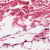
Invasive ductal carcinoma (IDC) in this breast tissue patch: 0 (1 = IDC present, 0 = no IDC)